Field crop: maize
Growth stage: 2
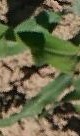
Species: maize